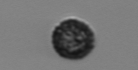
Label: Pseudochattonella_farcimen